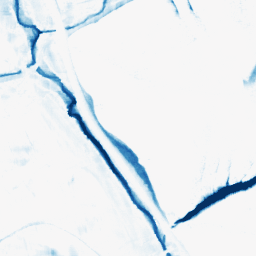
Category: morphological
Decomposition family: morphological_square
Decomposition parameters: operation: closing
size: 15
Upsampling method: lanczos
Upsampling parameters: scale: 2
Upsampling scale: 2